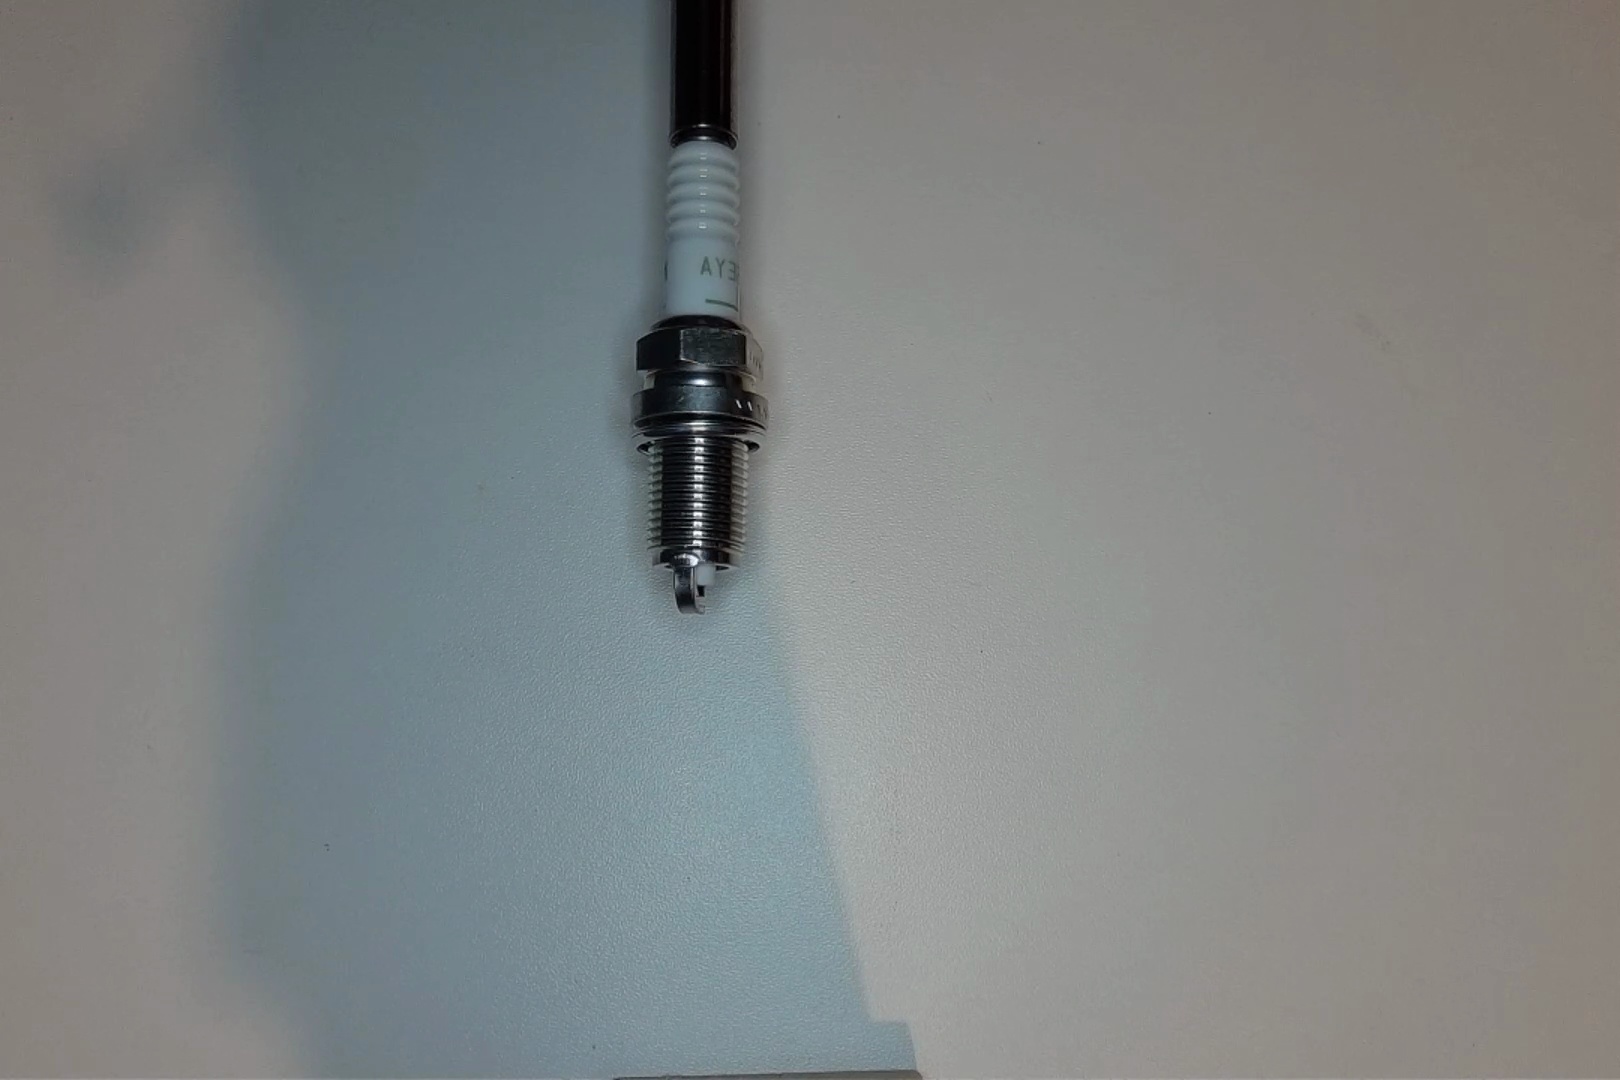
Label: normal